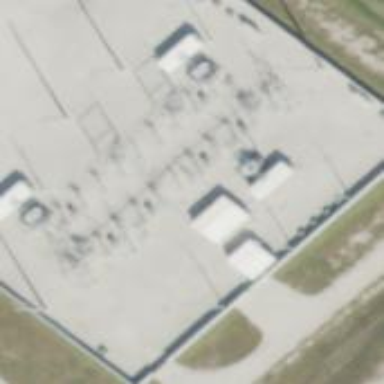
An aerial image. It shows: Switch used for power control.